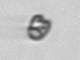
Label: Pyramimonas